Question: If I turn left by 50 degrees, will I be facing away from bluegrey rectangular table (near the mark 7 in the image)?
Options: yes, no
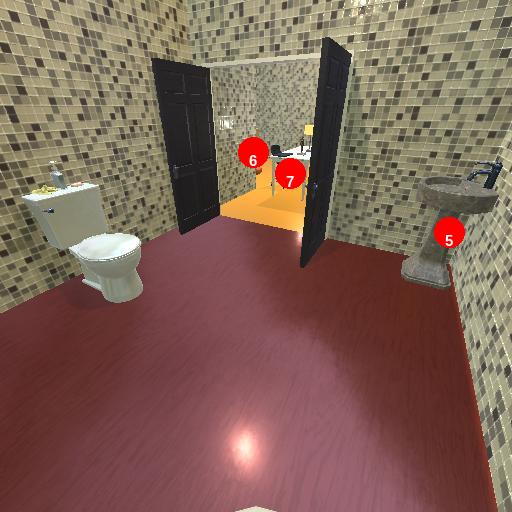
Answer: yes